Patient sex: M
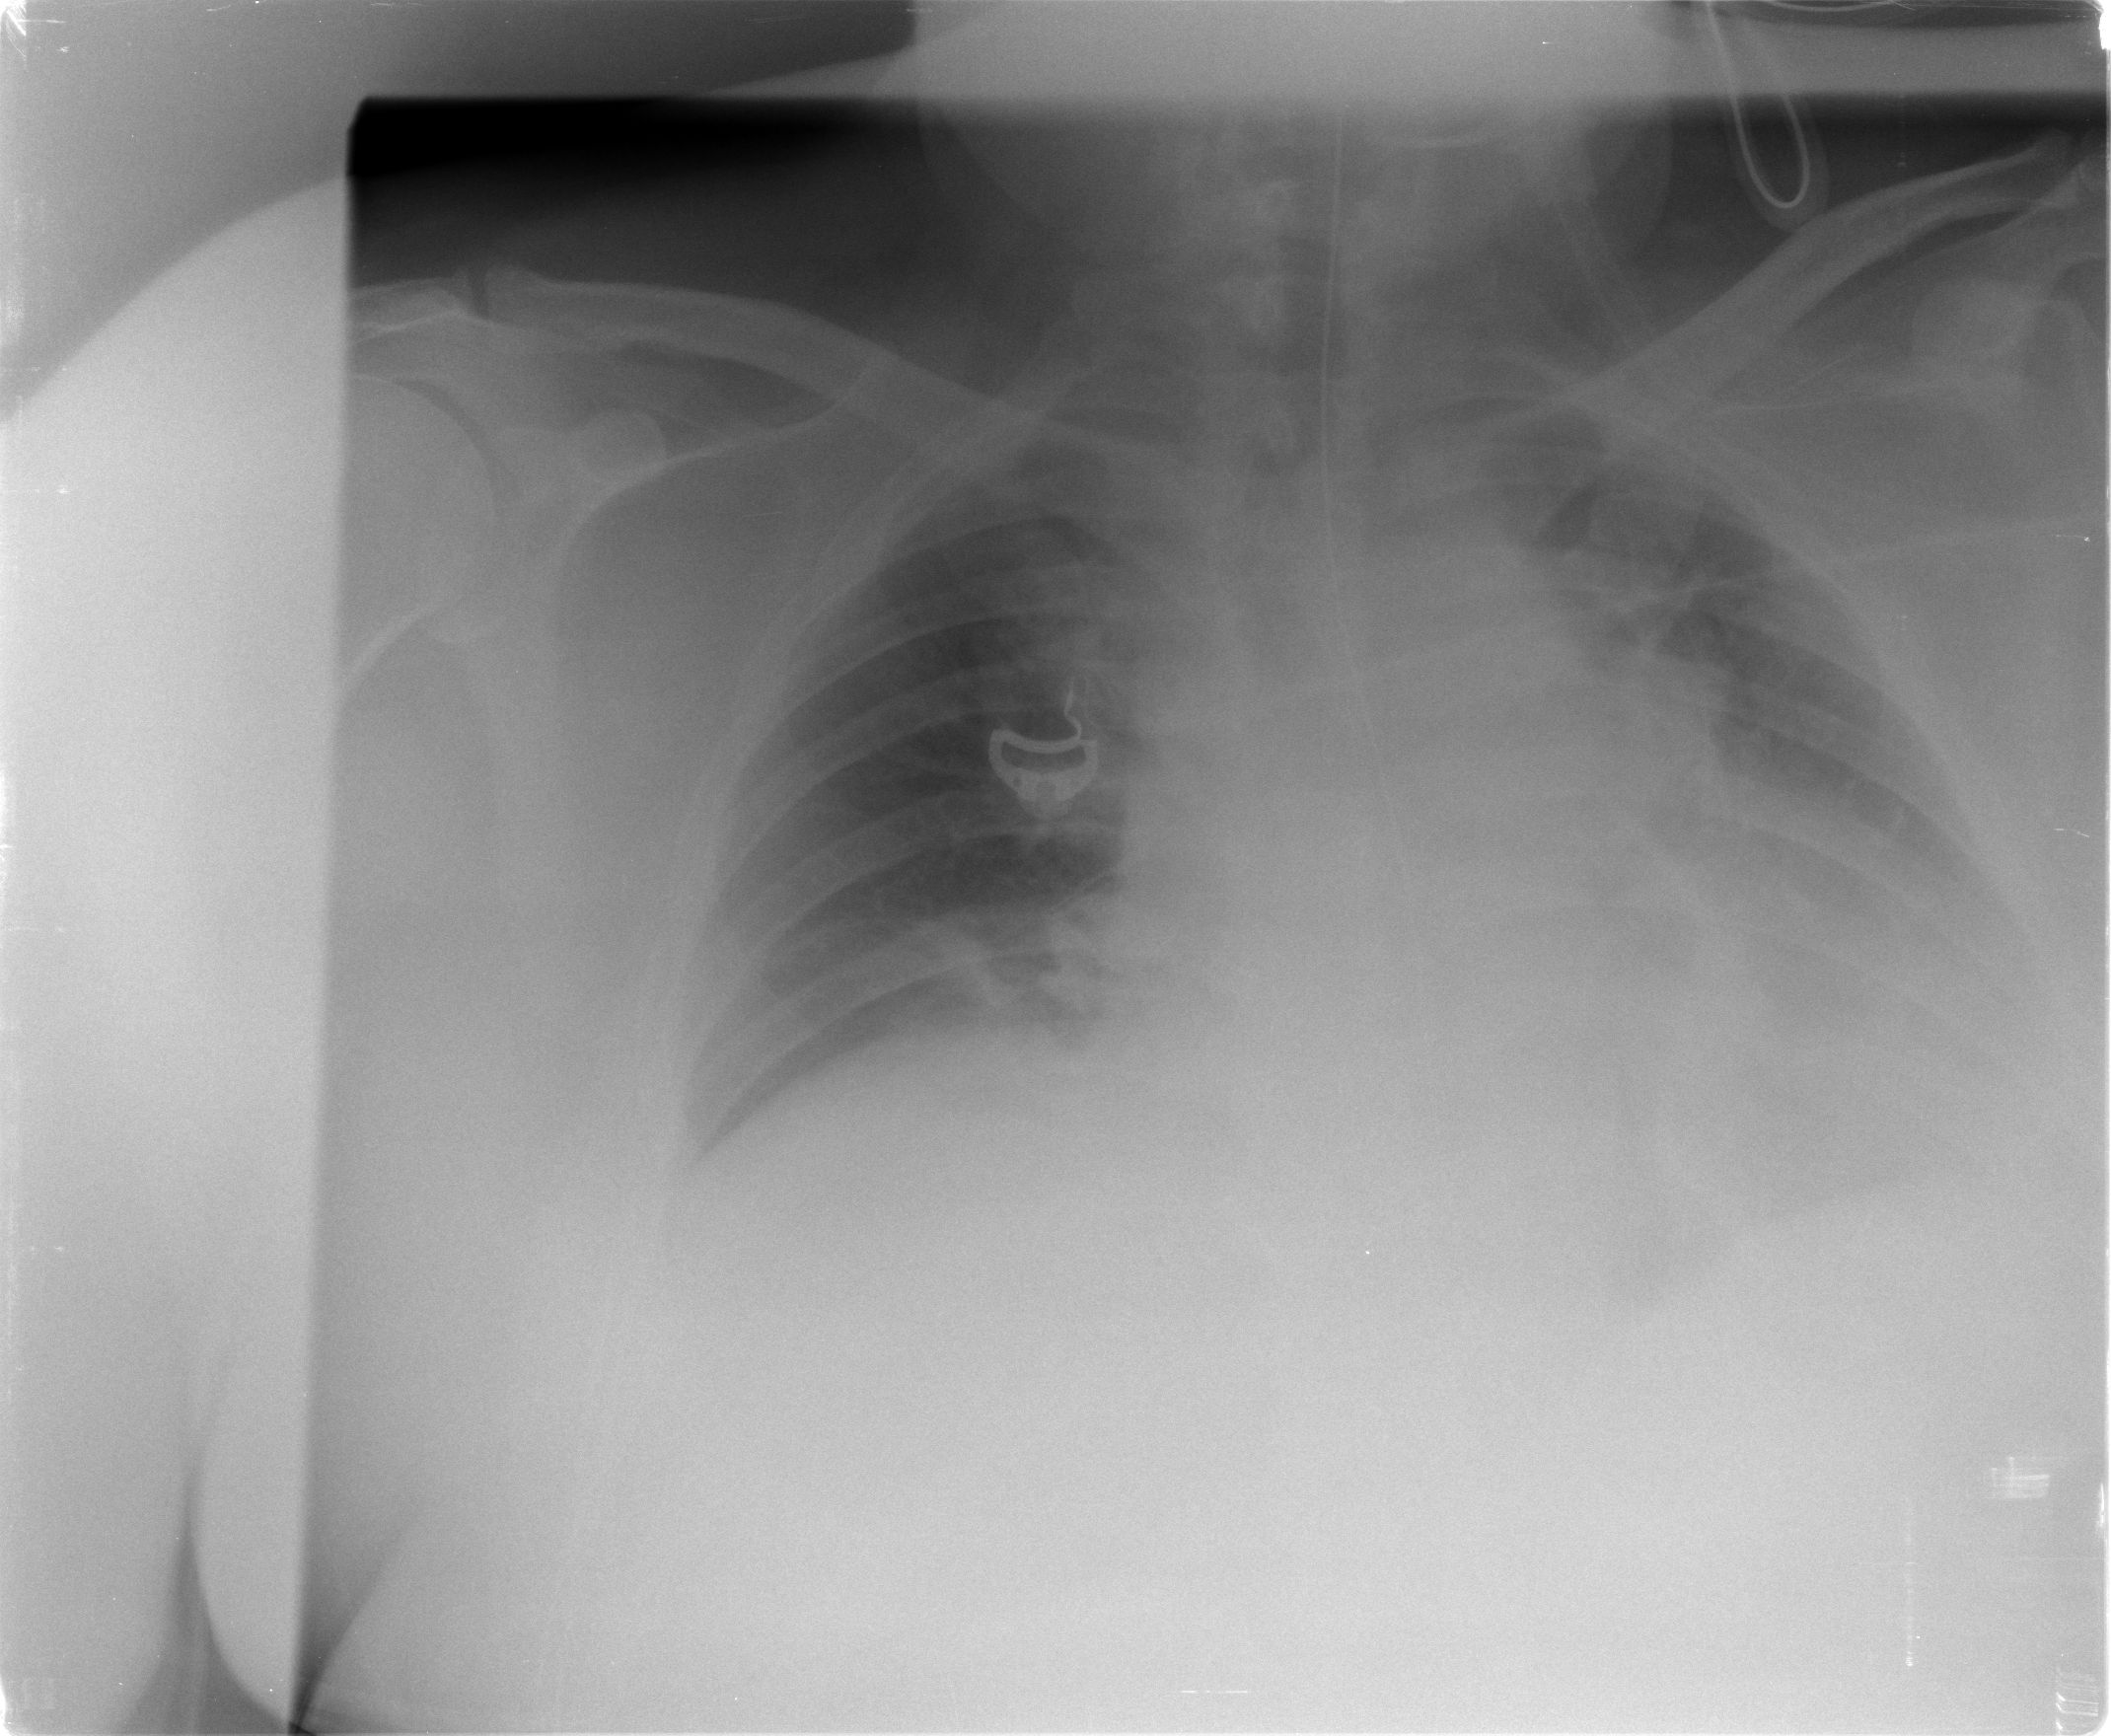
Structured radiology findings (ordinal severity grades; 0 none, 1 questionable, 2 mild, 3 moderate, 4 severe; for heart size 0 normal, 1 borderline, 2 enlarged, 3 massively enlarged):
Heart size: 2
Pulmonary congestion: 2
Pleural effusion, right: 2
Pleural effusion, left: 2
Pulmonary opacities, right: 0
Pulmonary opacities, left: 0
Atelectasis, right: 2
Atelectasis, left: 2